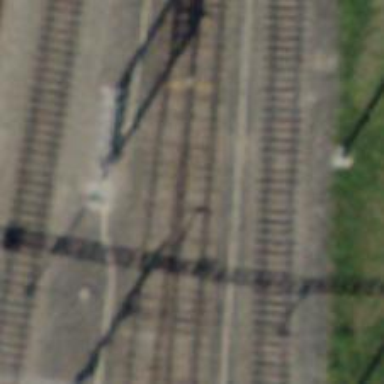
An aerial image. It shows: Single-track electrified railway siding with contact line for service.